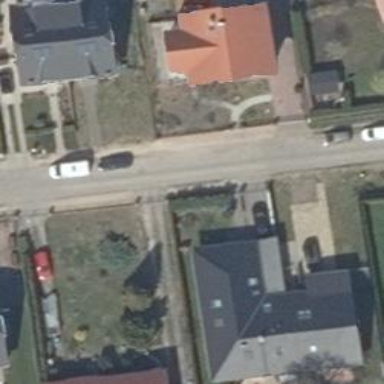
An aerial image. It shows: Residential road.